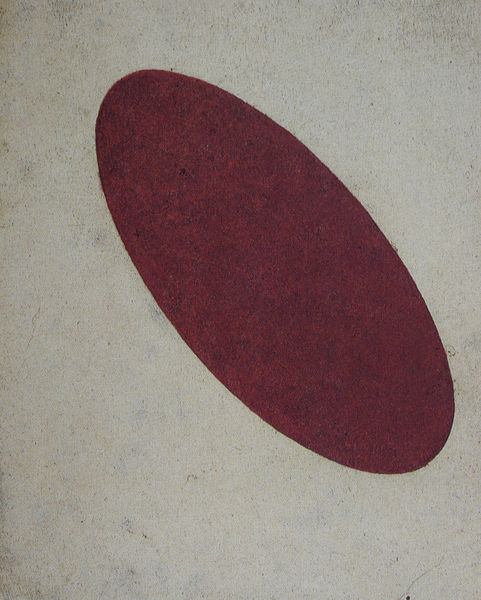
Künstler: Iwan Kljun
Institution: Art Co. Ltd. (Sammlung George Costakis)
Schlagwörter: gemälde, weiß, schwarz, rot, malerei, kreis, oval, abstrakt, modern, tor, form, scheibe, dynamik, punkt, fleck, geometrisch, laib, weinrot, symbolik, konstrukt, schwrz, konstruiert, elipse, ellipse, konkret, malewitsch, eabstrakt, ei, roter kreis, ellpise, 20 jahrundert, rote ellipse, geometrisach